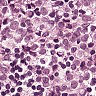
Metastatic tissue present: yes